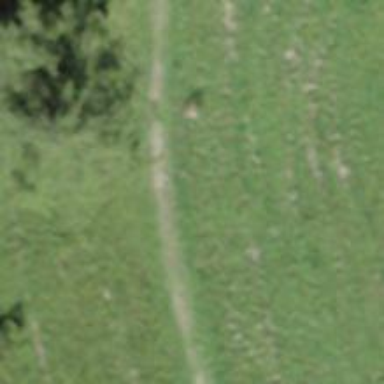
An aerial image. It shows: Path.